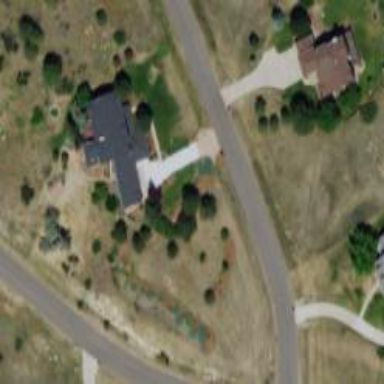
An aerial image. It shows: Driveway.